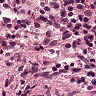
Metastatic tissue present: no